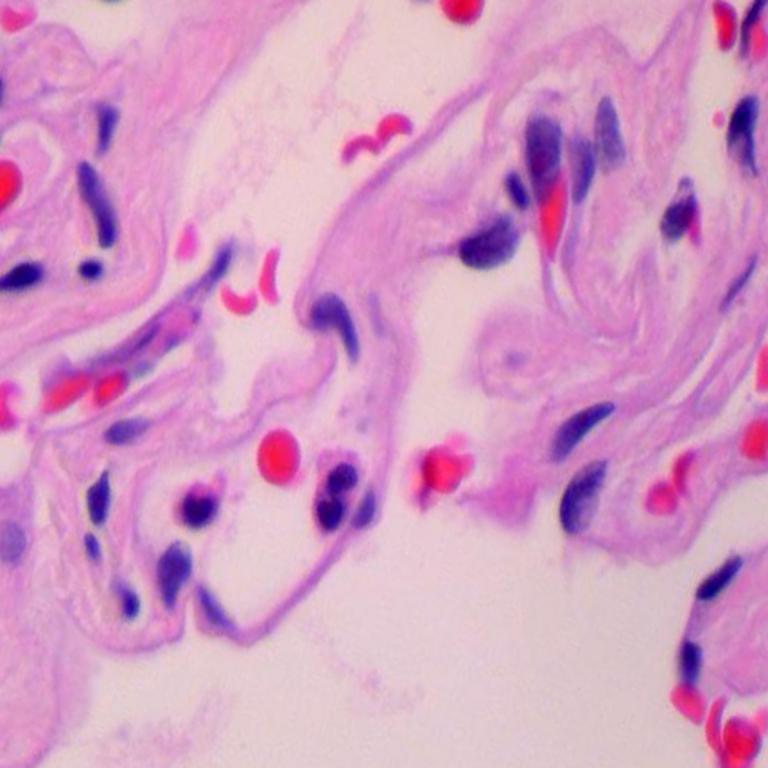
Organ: lung
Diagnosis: benign